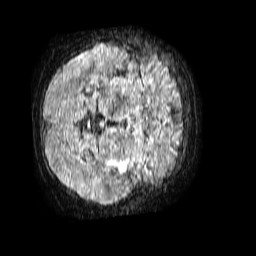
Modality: FLAIR
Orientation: axial
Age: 69
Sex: female
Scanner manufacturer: philips
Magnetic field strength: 1.5 T
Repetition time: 4.8 s
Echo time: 0.3 s